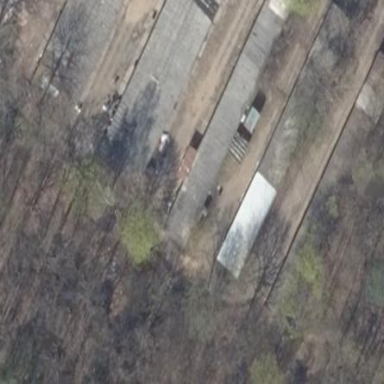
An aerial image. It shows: Group of garages.